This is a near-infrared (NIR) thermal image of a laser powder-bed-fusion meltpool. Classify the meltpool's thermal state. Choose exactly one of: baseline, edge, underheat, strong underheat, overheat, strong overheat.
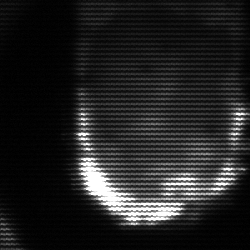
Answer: baseline